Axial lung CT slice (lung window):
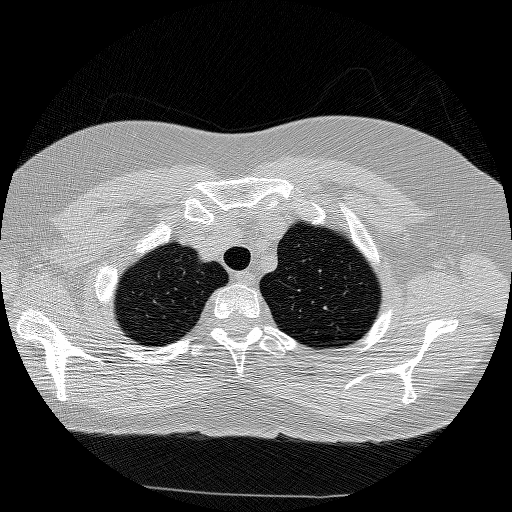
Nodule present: no